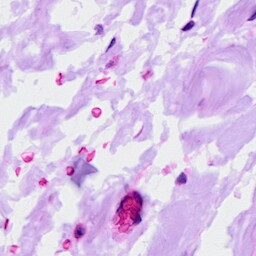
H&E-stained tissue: Ovarian